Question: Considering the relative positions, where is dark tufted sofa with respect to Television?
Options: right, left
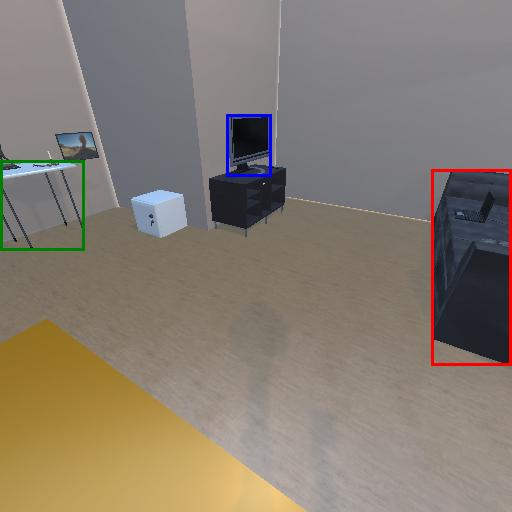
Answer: right